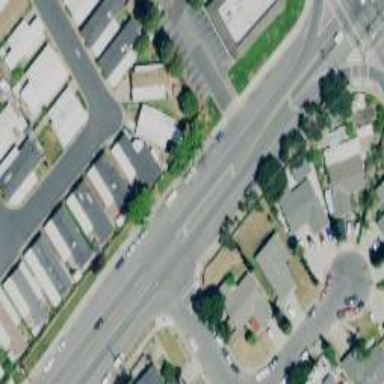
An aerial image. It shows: Secondary road with separate sidewalks.